Question:
Hello,
I'd like to implement a similar visual effects as iTunes plays music. I'm using AVAudioPlayer, my sound files are local. I played the same files in iTunes and captured this screenshot.
Updated:
1. I did research Apple's avTouch sample. Visualization-wise, I've got a rough idea. but this sample is about volume metering
2. someone told me I need to use FFT, but that's too much over my head
3. I found after iOS 4.1, the Accelerometer framework contains FFT DSP functions
4. It seems I need to touch down to Core Audio (Audio Queue?) to get sample buffer then FFT it
Gee, I only want to implement a simple spectrum for my playback, anyone can help?
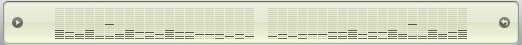
Answer: The FFT "I" or real input is n samples from the sample buffer (preferably with a window weighting applied prior to the transformation). Set the "Q" or imaginary input to al zeros.
The output is the complex spectrum with DC in the index=0 position. Index=1 corresponds to the sampling frequency divided by the FFT length N, index=2 twice that frequency and so on up to index N/2. To get the power at a certain frequency you need to add the squared real and imaginary parts.
Typically you want to display the power in a dB scale, which is calculated as 10*log10(power), each block in the display corresponds to e.g. 3dB. You may also want to add some averaging or peak detection.
The more advanced displays has a logarithmic frequency axis as well, e.g. each column corresponds to 1/12 octave. Ideally each output has its own filter but you may achieve something similar by adding the higher index FFT outputs instead of showing them all.